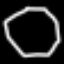
Label: octagon